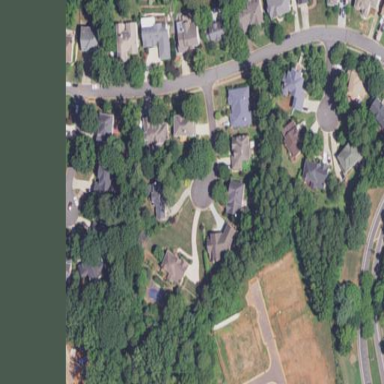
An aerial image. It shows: Residential area composed of single-family homes.